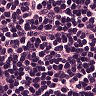
Metastatic tissue present: no